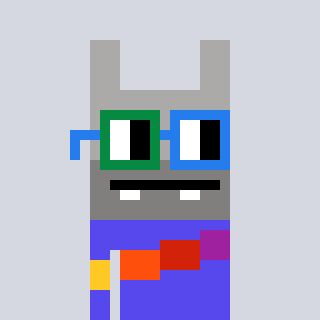
a pixel art character with square green and blue glasses, a rabbit-shaped head and a computerblue-colored body on a cool background